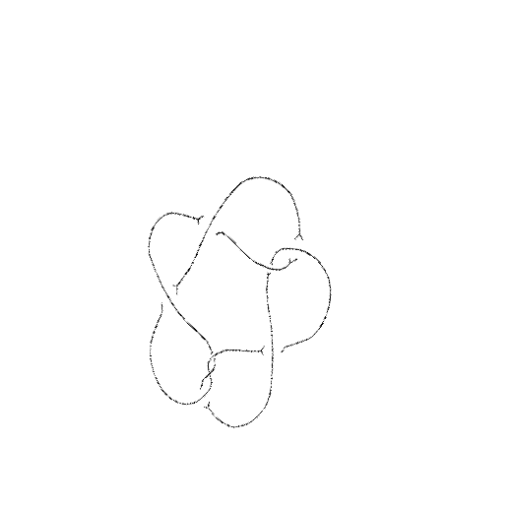
Crossing number: 8